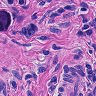
Metastatic tissue present: yes